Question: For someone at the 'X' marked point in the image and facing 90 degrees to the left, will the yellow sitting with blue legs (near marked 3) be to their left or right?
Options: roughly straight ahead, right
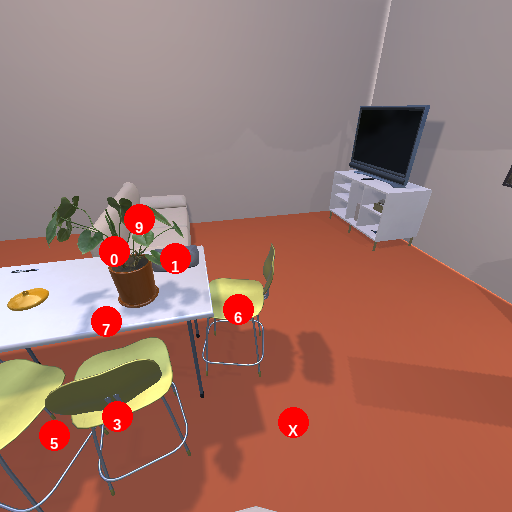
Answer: roughly straight ahead